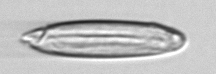
Label: Katodinium_or_Torodinium